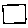
Label: square